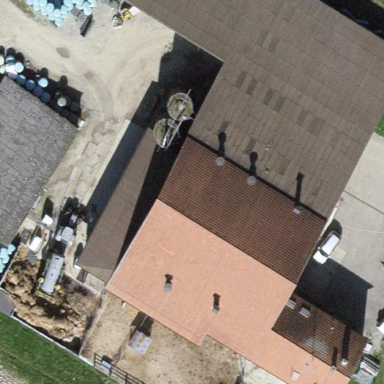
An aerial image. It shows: Farmyard area.